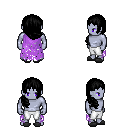
a pixel art fantasy rpg character, male body template, dark elf, purple skin, maroon tattered cape, white pants, black right-swept hairstyle, gray slippers, four views (front, back, left, right), 2x2 character sprite sheet, small pixel art, hard edges, no anti-aliasing